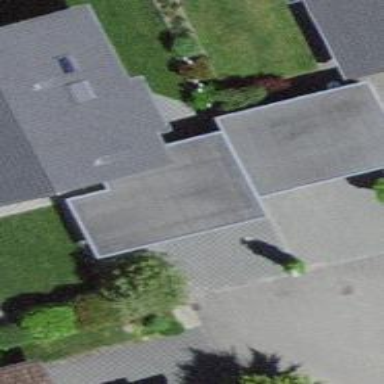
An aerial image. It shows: Group of garages.